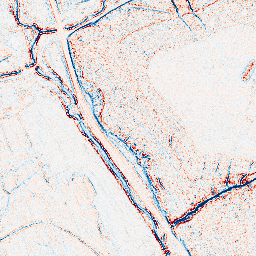
Category: edge_preserving
Decomposition family: bilateral
Decomposition parameters: d: 5
sigma_color: 150
sigma_space: 150
Upsampling method: sinc_hamming
Upsampling parameters: scale: 4
kernel_size: 16
Upsampling scale: 4